Aerial crown-view tile of a tropical tree (Barro Colorado Island, Panama), acquired 20250915:
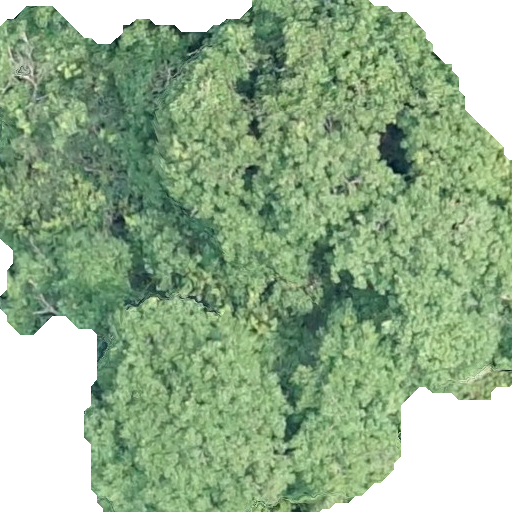
Species: Handroanthus guayacan
GBIF accepted scientific name: Handroanthus guayacan
Crown area: 331.54 m²